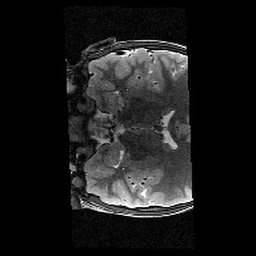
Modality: T2w
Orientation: coronal
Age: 11
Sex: male
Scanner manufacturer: siemens
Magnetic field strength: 3 T
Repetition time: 9.23 s
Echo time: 0.067 s